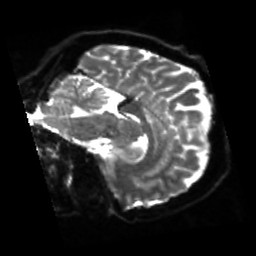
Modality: sbref
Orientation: sagittal
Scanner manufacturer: siemens
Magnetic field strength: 3 T
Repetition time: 4 s
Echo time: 0.0594 s